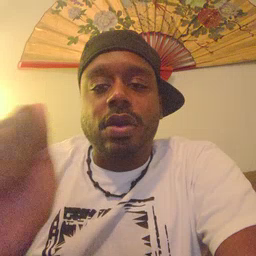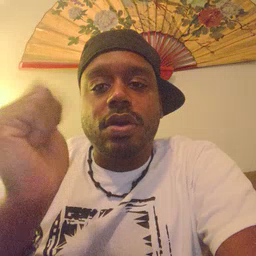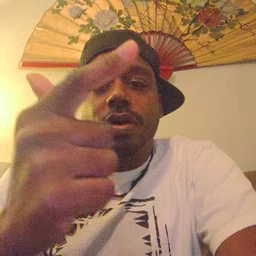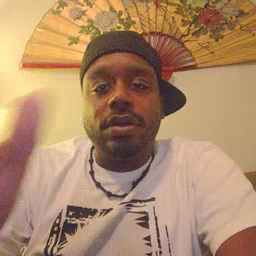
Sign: all